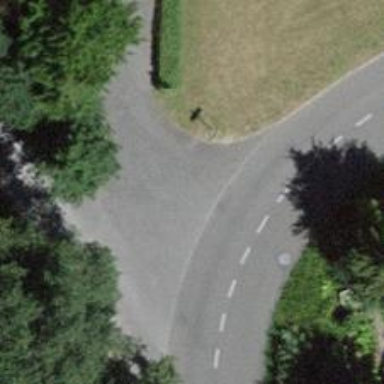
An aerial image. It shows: Service road with grade1 tracktype.